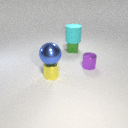
small green metal cube below large cyan rubber cylinder